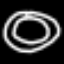
Label: donut